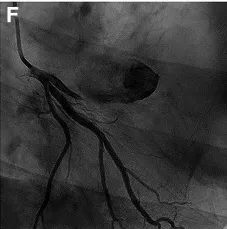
Multimodal imaging. (F) Coronary angiography. LAD, left anterior descending artery.
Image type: radiology (x_ray)